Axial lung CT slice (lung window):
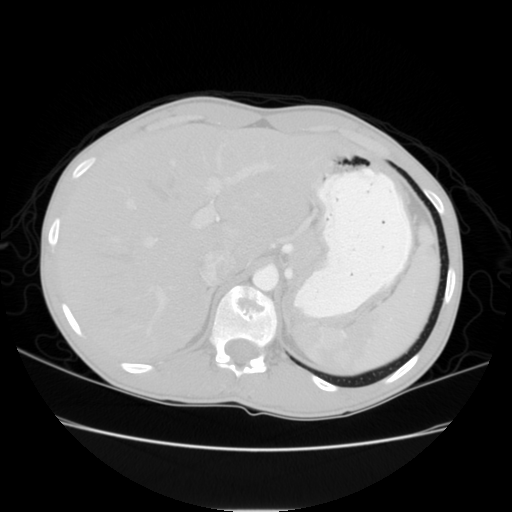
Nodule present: no